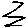
Label: zigzag